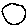
Label: circle